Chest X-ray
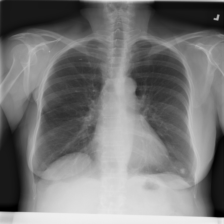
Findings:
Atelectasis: negative
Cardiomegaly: negative
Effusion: negative
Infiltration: negative
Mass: negative
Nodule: negative
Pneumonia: negative
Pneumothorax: negative
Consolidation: negative
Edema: negative
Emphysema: negative
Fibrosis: negative
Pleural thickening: negative
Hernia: negative